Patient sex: F
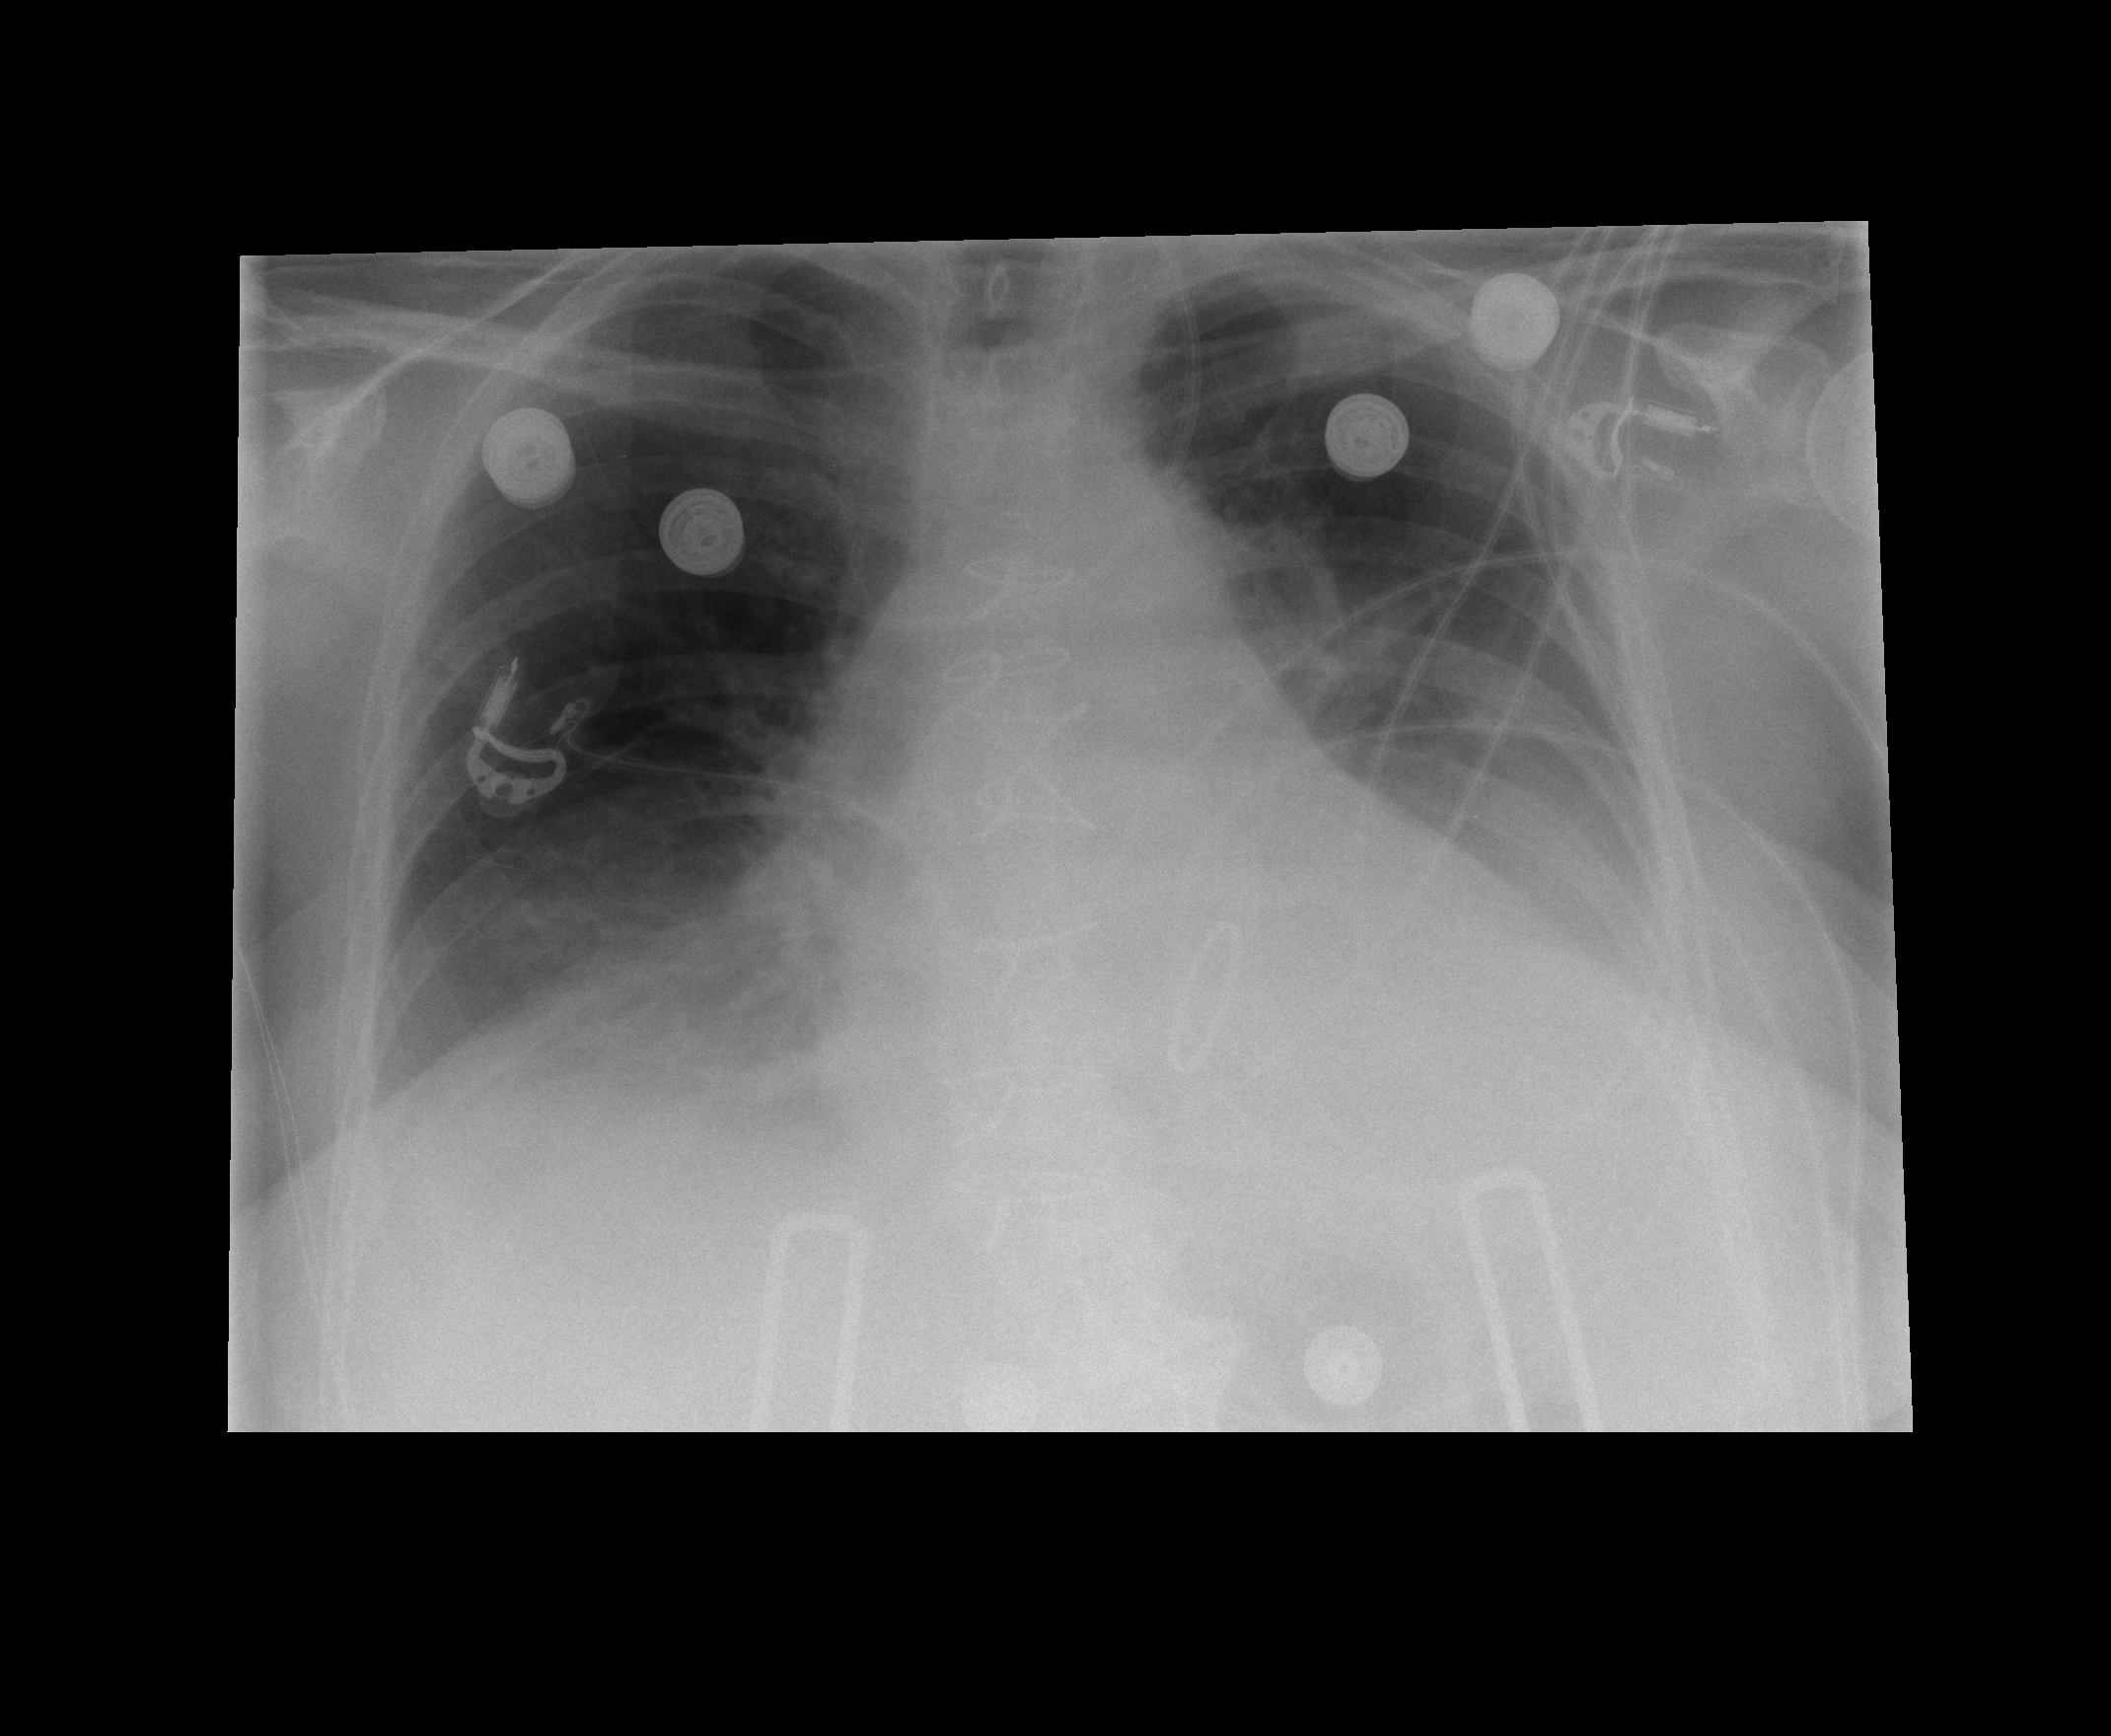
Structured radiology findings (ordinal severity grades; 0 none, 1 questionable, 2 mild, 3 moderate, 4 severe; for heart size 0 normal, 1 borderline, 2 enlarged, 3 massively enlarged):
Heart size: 1
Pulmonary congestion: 2
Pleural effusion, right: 2
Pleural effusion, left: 2
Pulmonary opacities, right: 0
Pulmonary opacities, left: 0
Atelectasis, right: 2
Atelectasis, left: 2